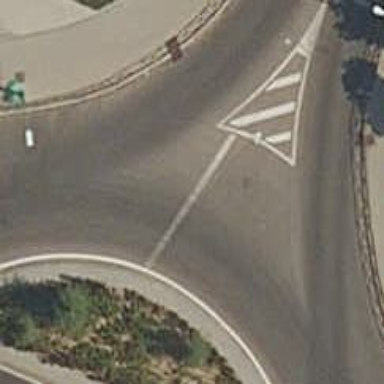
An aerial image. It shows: Road with traffic signals.